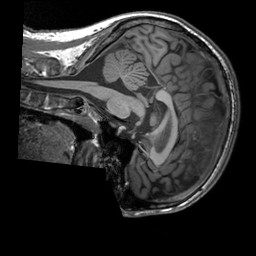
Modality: T1w
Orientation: sagittal
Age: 26
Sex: male
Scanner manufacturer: siemens
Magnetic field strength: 3 T
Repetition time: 2.3 s
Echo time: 0.00303 s